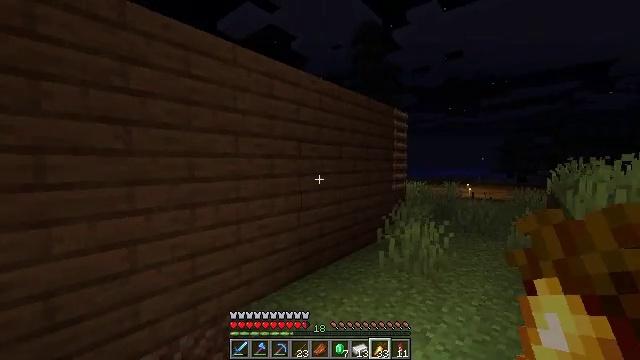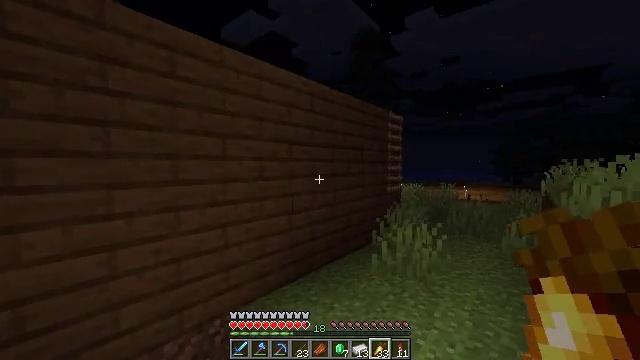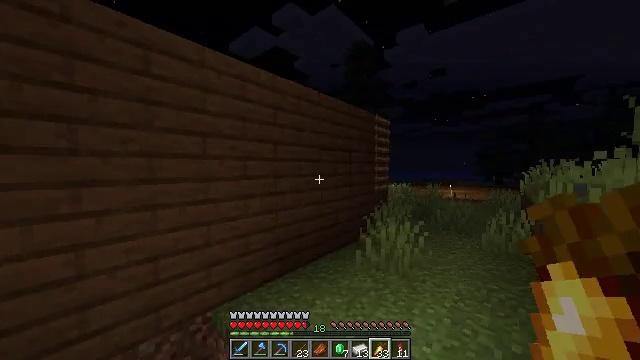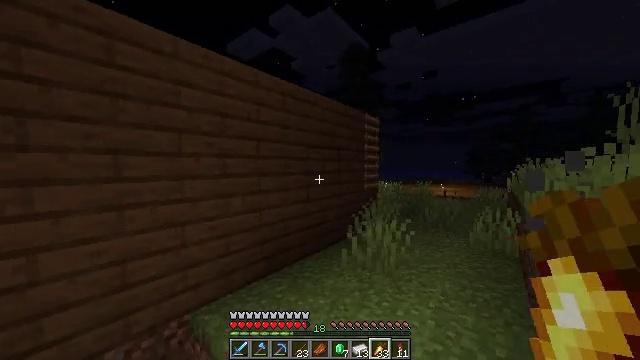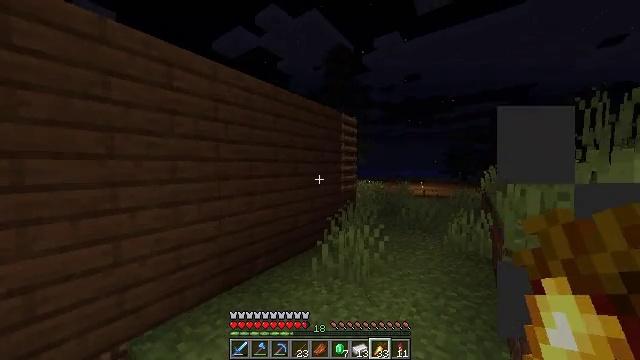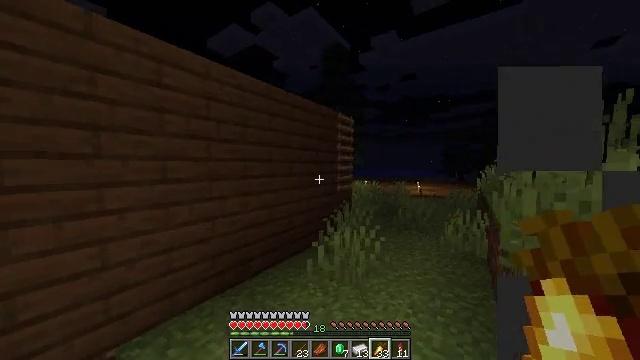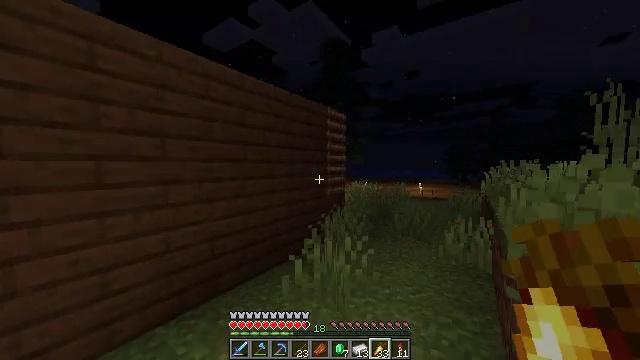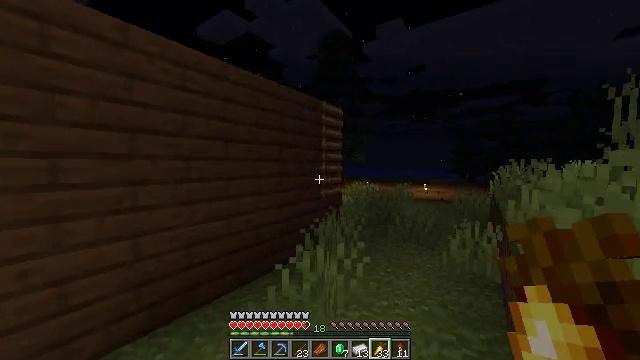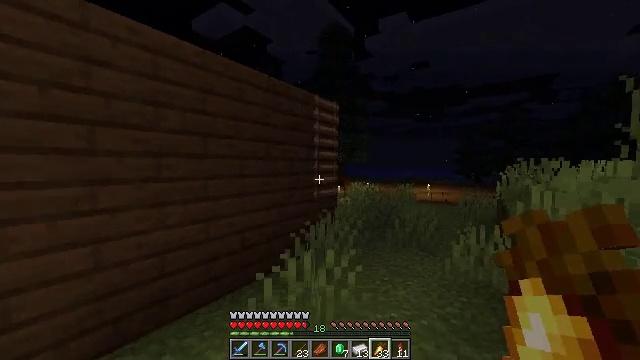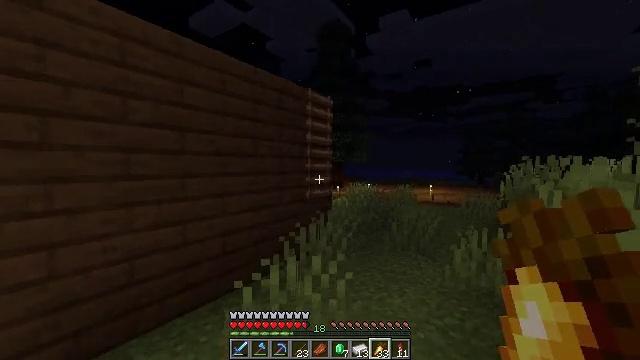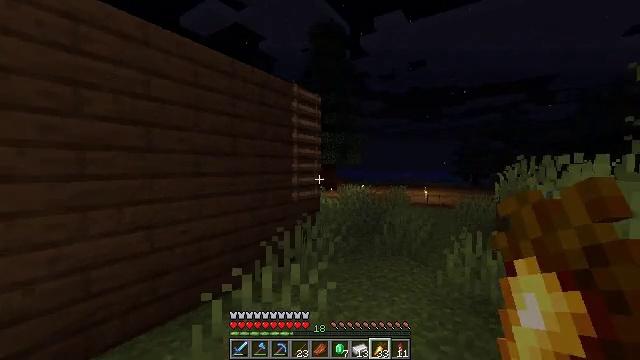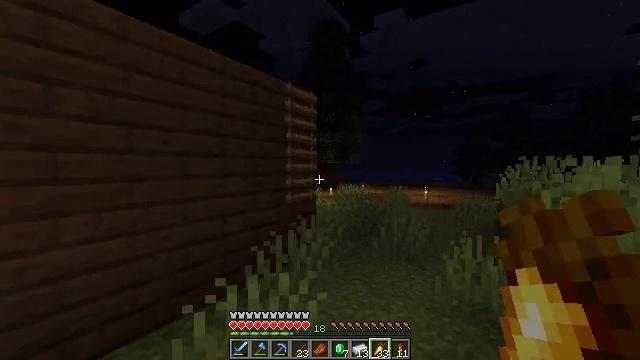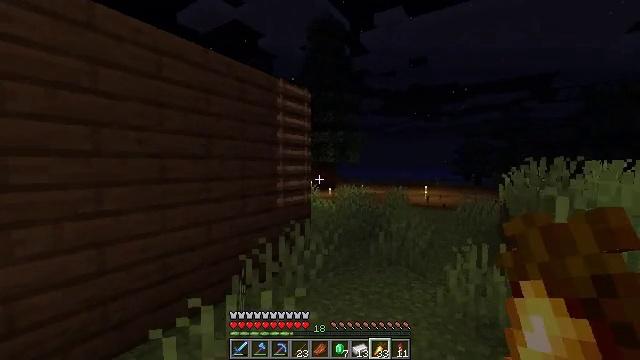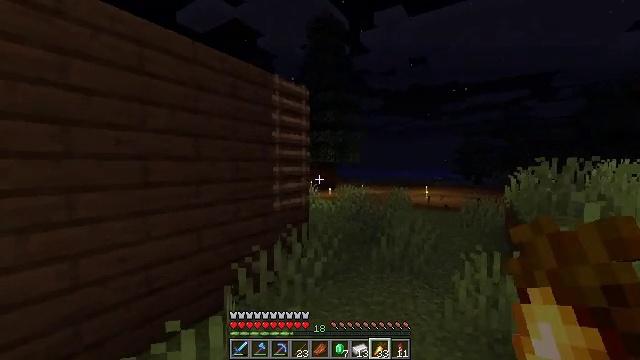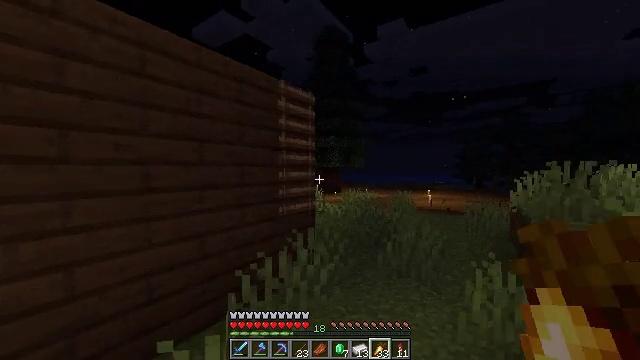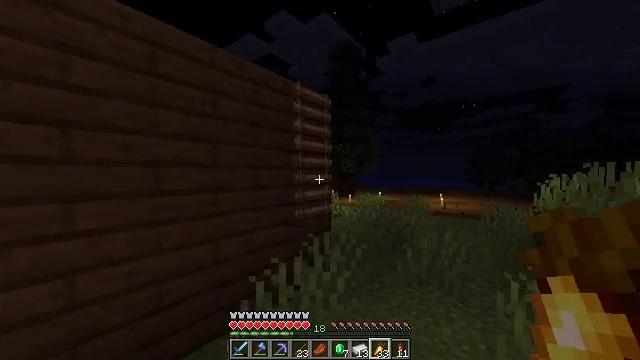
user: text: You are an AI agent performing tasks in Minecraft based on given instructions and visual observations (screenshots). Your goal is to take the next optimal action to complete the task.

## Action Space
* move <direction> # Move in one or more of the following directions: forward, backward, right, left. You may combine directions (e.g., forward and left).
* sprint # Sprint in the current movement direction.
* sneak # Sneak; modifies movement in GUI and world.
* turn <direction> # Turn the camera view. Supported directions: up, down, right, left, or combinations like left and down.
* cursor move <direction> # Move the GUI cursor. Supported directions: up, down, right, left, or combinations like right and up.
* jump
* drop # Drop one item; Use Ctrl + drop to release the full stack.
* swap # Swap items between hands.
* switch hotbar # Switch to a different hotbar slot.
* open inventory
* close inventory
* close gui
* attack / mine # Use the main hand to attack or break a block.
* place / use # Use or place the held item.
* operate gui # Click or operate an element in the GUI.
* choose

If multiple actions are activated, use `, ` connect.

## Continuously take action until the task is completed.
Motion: motion action
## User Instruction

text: Produce an arrow by combining flint, a stick, and a feather.
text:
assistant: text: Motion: move forward and move right, sprint
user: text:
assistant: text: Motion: move forward and move right, sprint
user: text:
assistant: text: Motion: move forward and move right, sprint
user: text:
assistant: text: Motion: move forward and move right, sprint, turn right
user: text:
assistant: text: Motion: move forward and move right, sprint
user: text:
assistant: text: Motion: move forward and move right, sprint
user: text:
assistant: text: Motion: move forward and move right, sprint
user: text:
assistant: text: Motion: move forward and move right, sprint
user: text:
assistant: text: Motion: move forward and move right, sprint
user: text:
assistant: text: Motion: move forward and move right, sprint, turn right
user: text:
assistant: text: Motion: move forward and move right, sprint
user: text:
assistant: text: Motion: move forward, sprint
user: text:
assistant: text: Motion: move forward, sprint
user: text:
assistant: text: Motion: move forward, sprint, turn left
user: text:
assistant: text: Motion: move forward, sprint, turn left
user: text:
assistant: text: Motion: move forward, sprint, turn left
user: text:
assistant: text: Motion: move forward and move right, sprint, turn left
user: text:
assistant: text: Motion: move forward and move right, turn left and up
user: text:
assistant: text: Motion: move forward and move right, turn left
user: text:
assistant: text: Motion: move forward and move right
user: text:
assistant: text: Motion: move forward and move right, turn left
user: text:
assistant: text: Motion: move forward, turn left
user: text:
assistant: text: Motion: move forward, turn left
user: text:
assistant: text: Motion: no_op
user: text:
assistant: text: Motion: no_op
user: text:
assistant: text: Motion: move right
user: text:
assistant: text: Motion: move right, turn left and up
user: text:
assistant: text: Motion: turn left and up
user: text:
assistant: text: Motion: turn left
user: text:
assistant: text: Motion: turn left